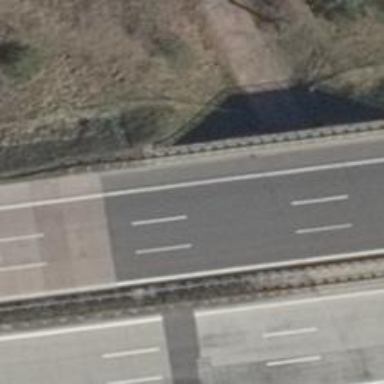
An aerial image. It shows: Motorway bridge with asphalt surface.